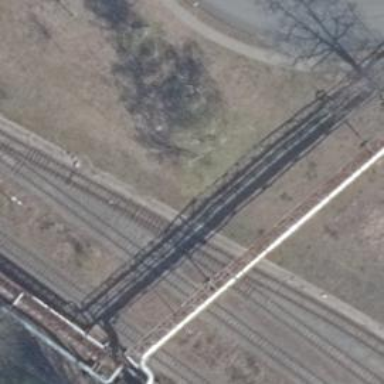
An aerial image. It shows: Railway switch.